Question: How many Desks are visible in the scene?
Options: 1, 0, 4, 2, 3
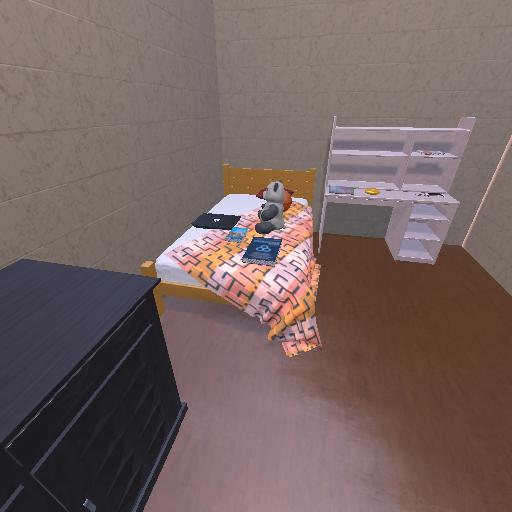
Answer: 1